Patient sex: F
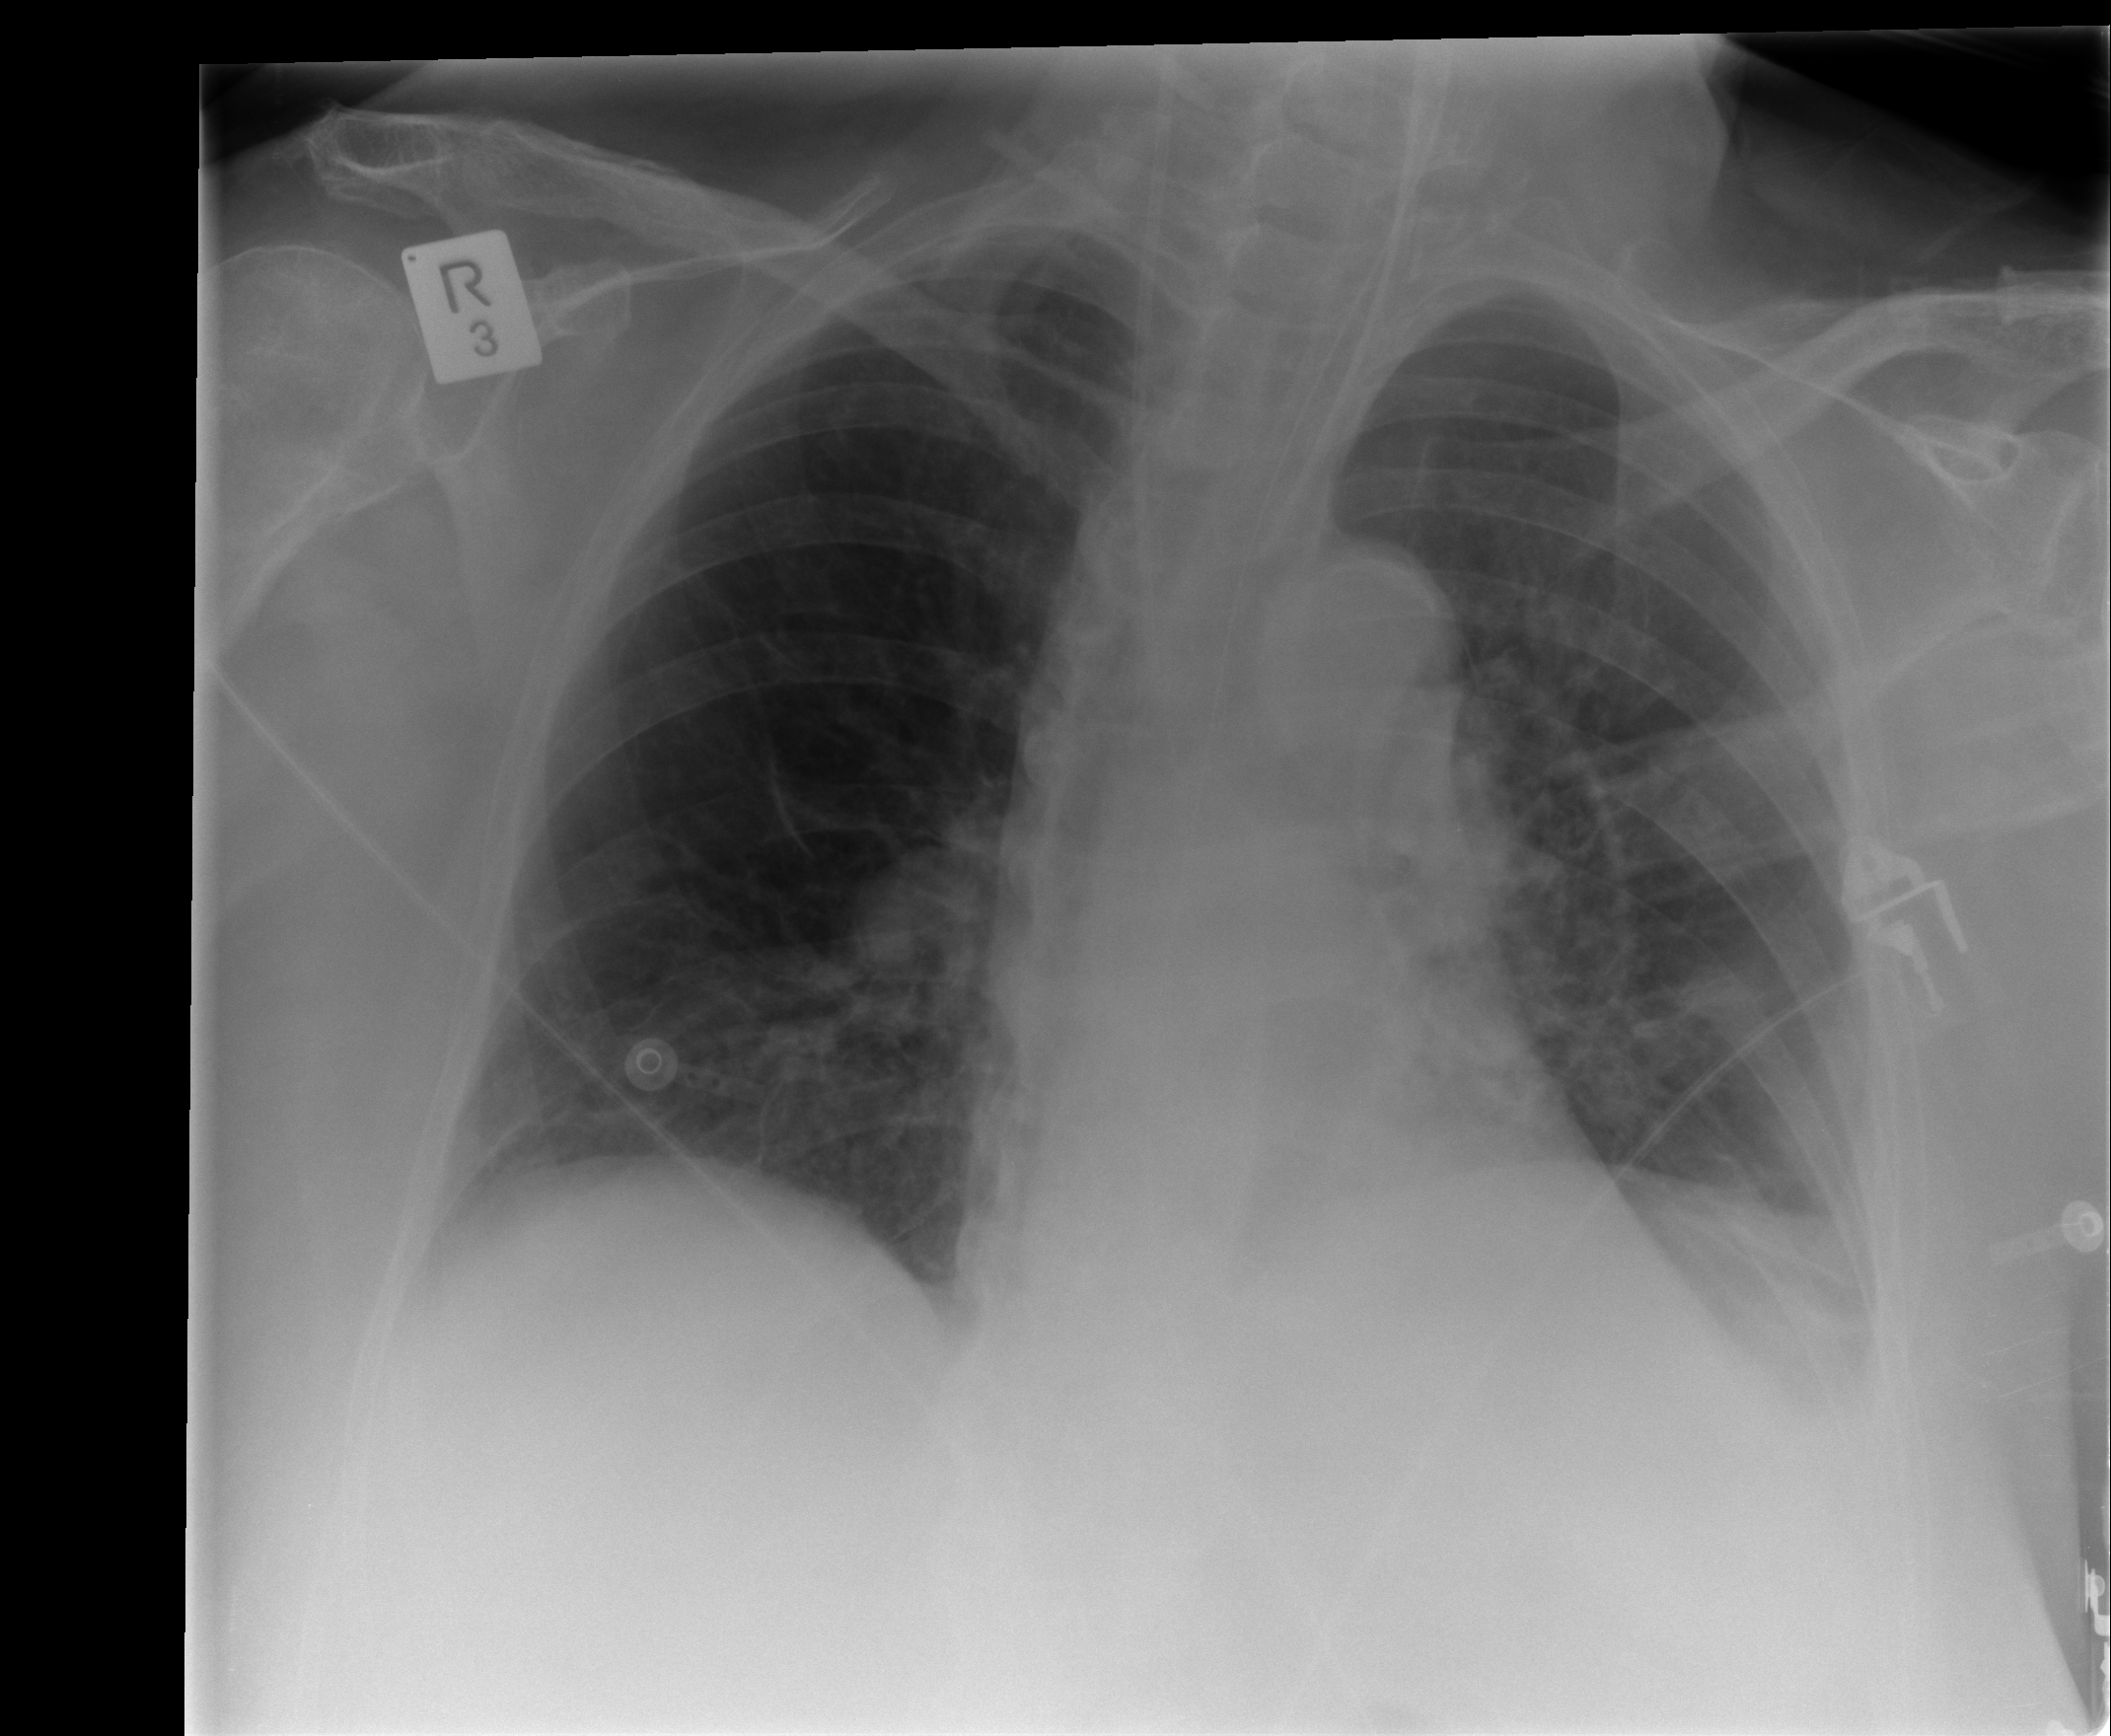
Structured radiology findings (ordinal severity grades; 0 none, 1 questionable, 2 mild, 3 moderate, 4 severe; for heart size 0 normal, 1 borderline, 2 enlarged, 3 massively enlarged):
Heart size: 1
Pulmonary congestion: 1
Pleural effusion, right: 0
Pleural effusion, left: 0
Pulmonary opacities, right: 0
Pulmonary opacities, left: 0
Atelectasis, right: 0
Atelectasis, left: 0